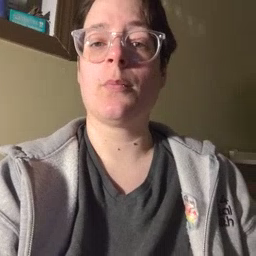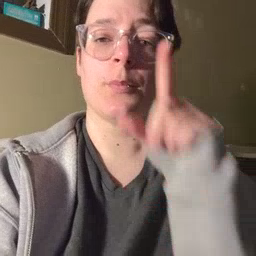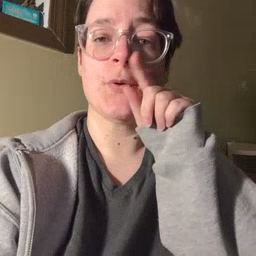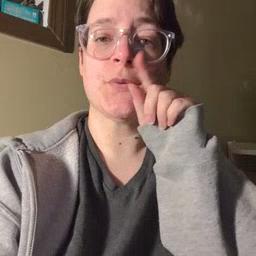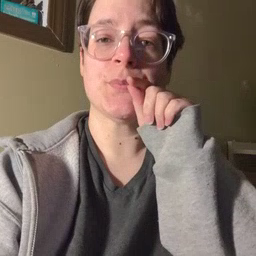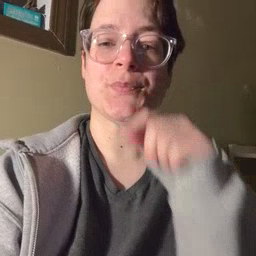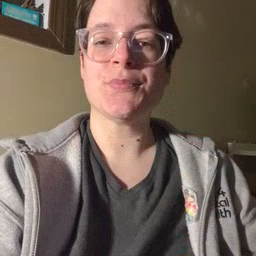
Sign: bird